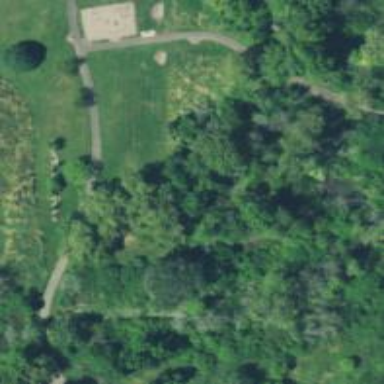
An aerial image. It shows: Disc golf hole.